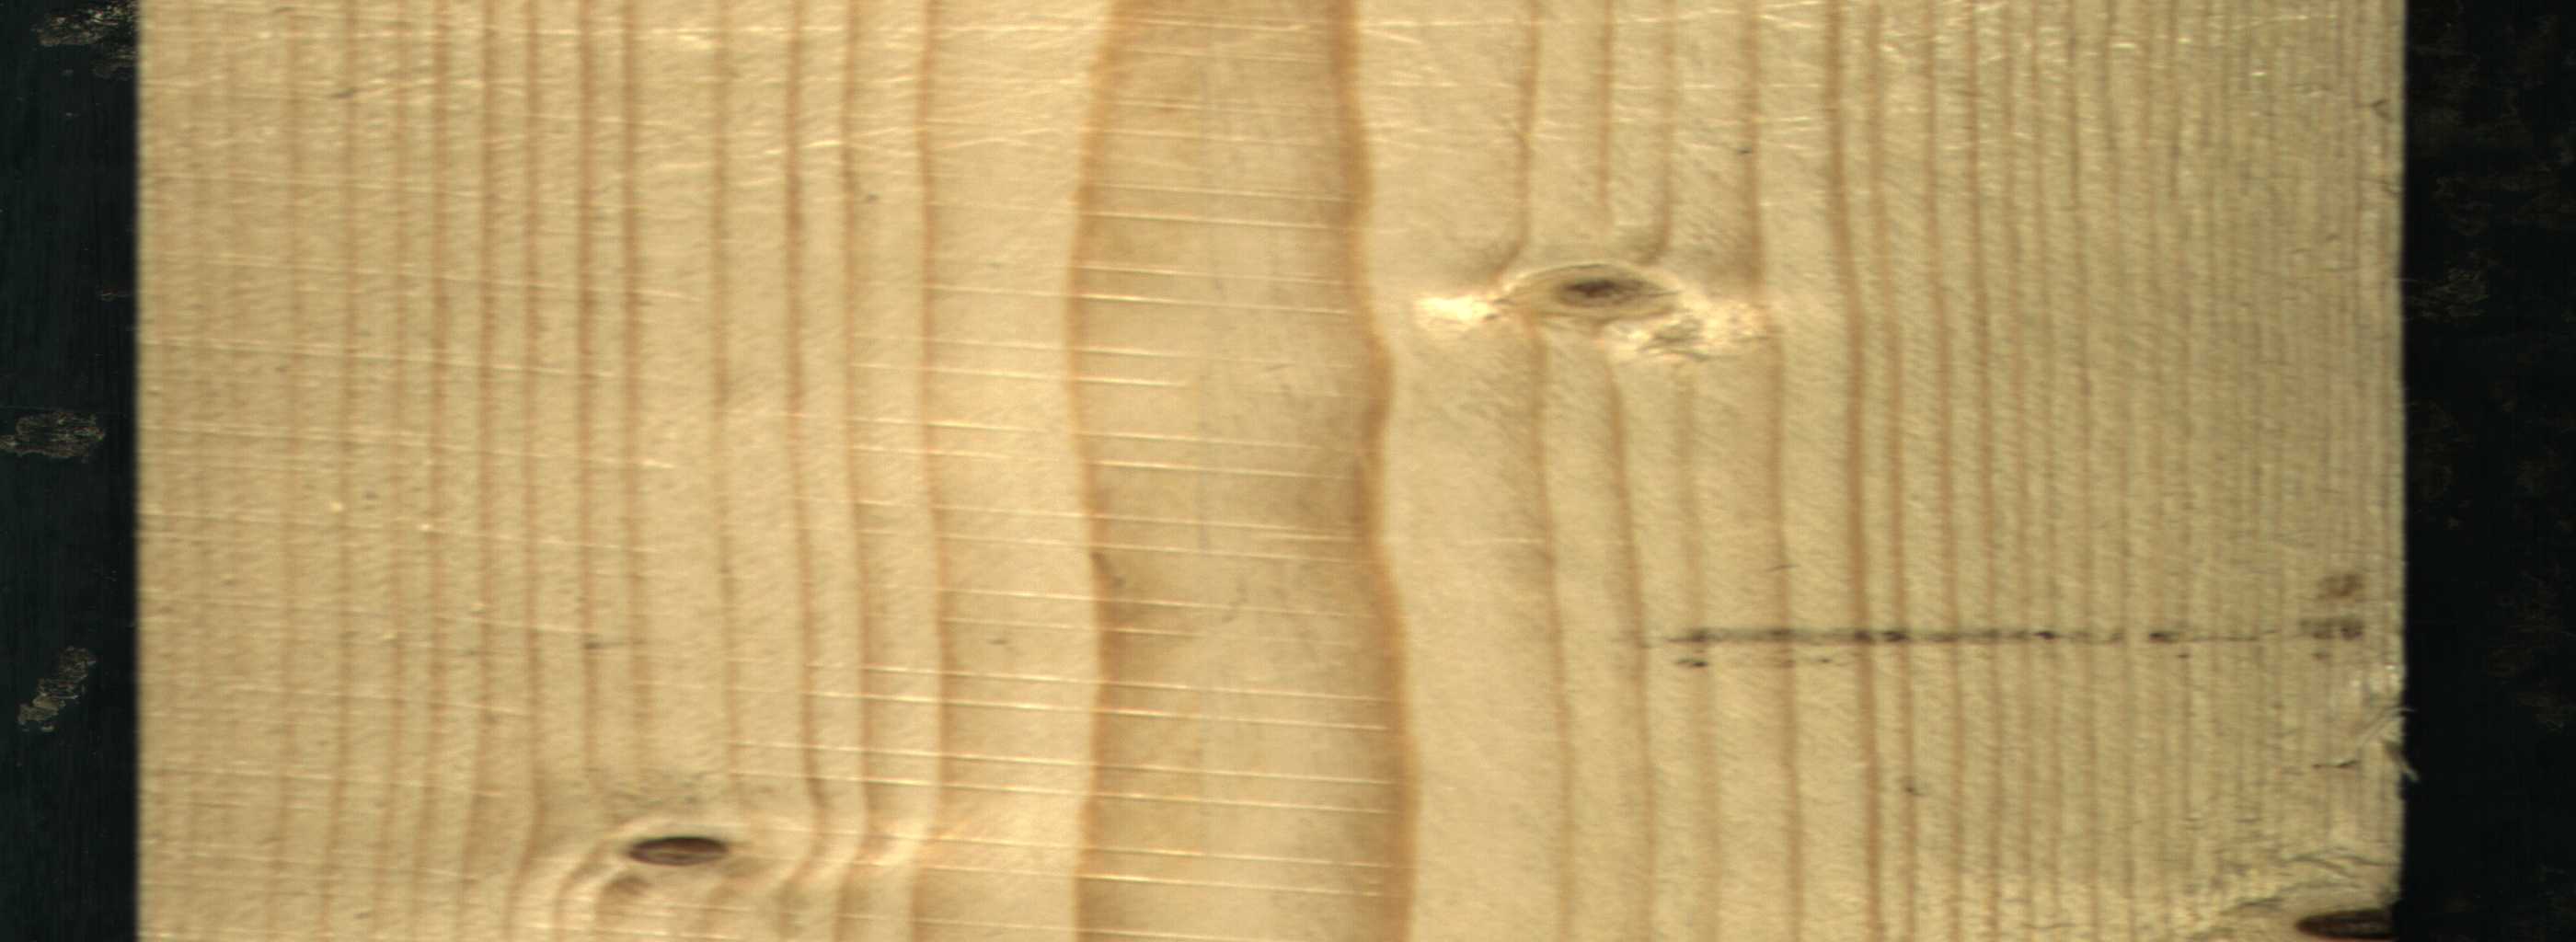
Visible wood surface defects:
Knot_missing
Dead_Knot
Live_Knot